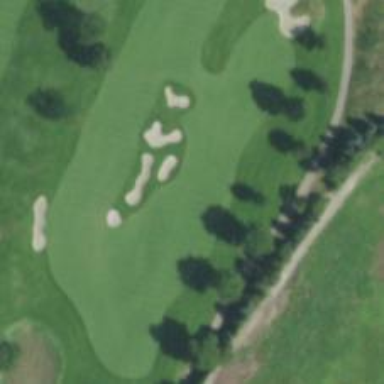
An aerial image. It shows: Golf hole.